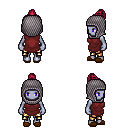
a pixel art fantasy rpg character, female body template, dark elf, purple skin, maroon tunic, gold greaves, ruby red short topknot hairstyle, chain hood, brown slippers, four views (front, back, left, right), 2x2 character sprite sheet, small pixel art, hard edges, no anti-aliasing